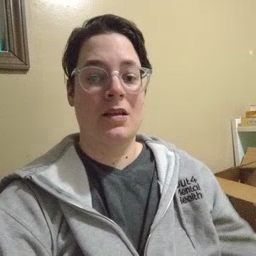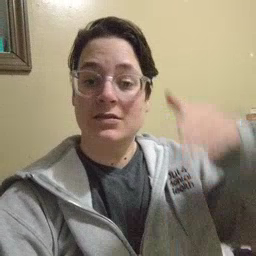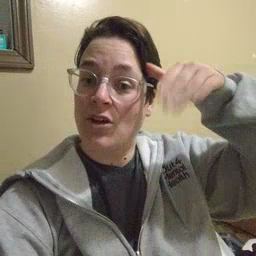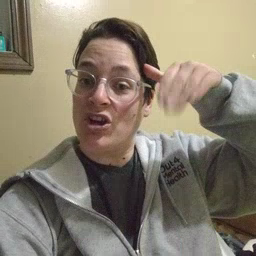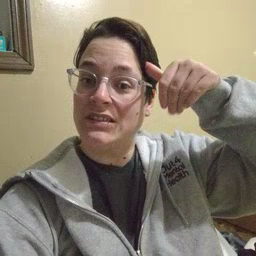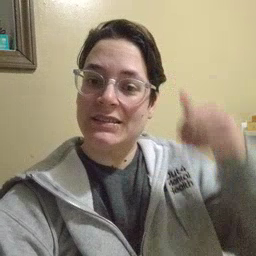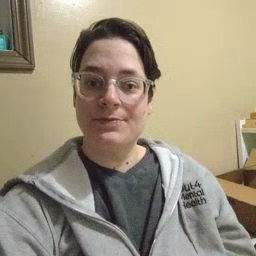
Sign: donkey